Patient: sex M, age 72
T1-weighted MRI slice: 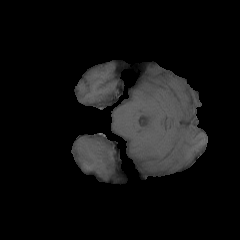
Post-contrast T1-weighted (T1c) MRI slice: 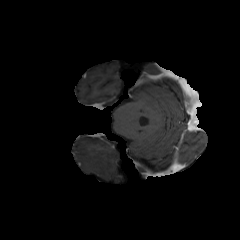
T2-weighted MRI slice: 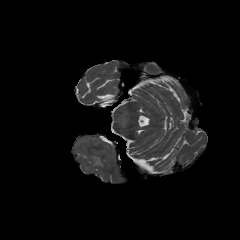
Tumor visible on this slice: yes
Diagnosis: Glioblastoma, IDH-wildtype
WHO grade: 4